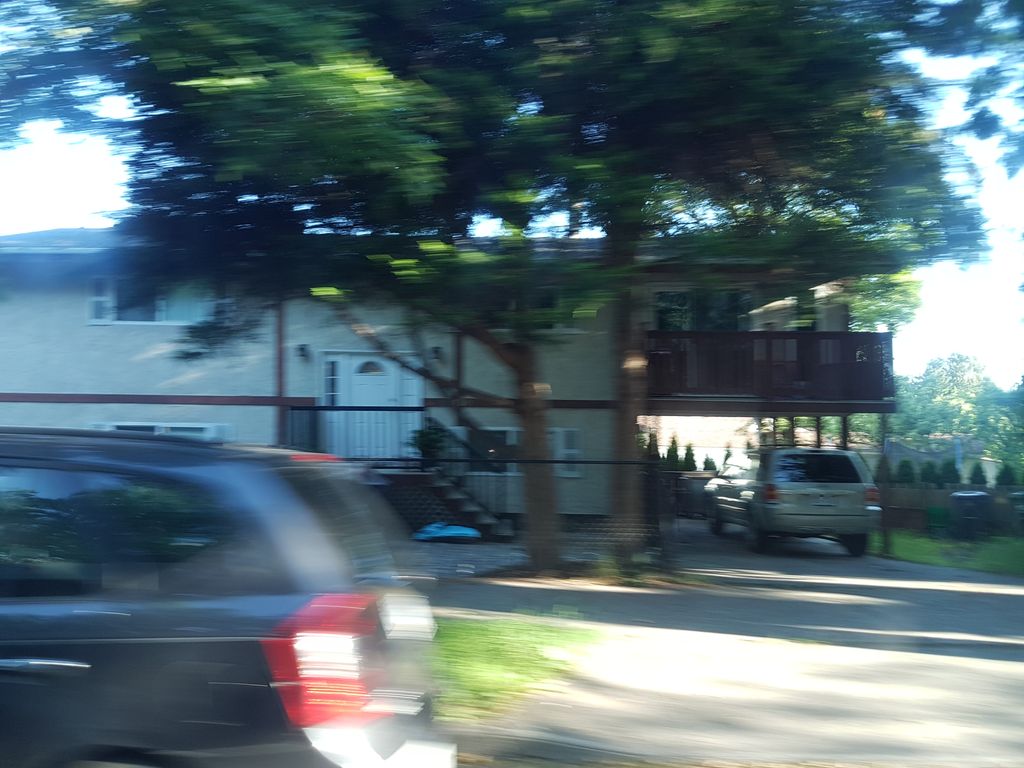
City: victoria